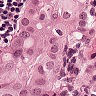
Metastatic tissue present: yes